Question: I have some float:left divs inside a CSS3 column layout. The divs don't always respect the column-width property. See example: <URL>
HTML:
'''
<div class='container'>
<div class='content w1 h1 c1'><span>One</span></div>
<div class='content w3 h3 c2'><span>Two</span></div>
<div class='content w3 h3 c3'><span>Three</span></div>
<div class='content w3 h3 c4'><span>Four</span></div>
<div class='content w1 h3 c5'><span>Five</span></div>
<div class='content w2 h2 c6'><span>Six</span></div>
<div class='content w2 h2 c7'><span>Seven</span></div>
<div class='content w2 h2 c8'><span>Eight</span></div>
</div>
'''
CSS:
'''
.c1 { background-color: red; }
.c2 { background-color: green; }
.c3 { background-color: blue; }
.c4 { background-color: yellow; }
.c5 { background-color: magenta; }
.c6 { background-color: cyan; }
.c7 { background-color: wheat; }
.c8 { background-color: rose; }
.w1 { width: 240px; }
.w2 { width: 120px; }
.w3 { width: 80px; }
.h1 { height: 240px; }
.h2 { height: 120px; }
.h3 { height: 80px; }
.container, .content {
padding:0; margin:0;
}
.container {
-webkit-column-width: 240px;
-moz-column-width: 240px;
column-width: 240px;
-webkit-column-gap: 0;
-moz-column-gap: 0;
column-gap: 0;
}
.content {
float: left;
display: flex;
align-content:center;
align-items: center;
-webkit-column-break-inside: avoid;
-moz-column-break-inside: avoid;
column-break-inside: avoid;
}
'''
Here is a screenshot of the results on Google Chrome (at a certain width):

The column width be the width of the red 'One' square, but 'Two', 'Three', 'Four' end up alongside, where I thought they should be below.
Does anyone have any ideas of CSS magic that will make those boxes respect the column widths?
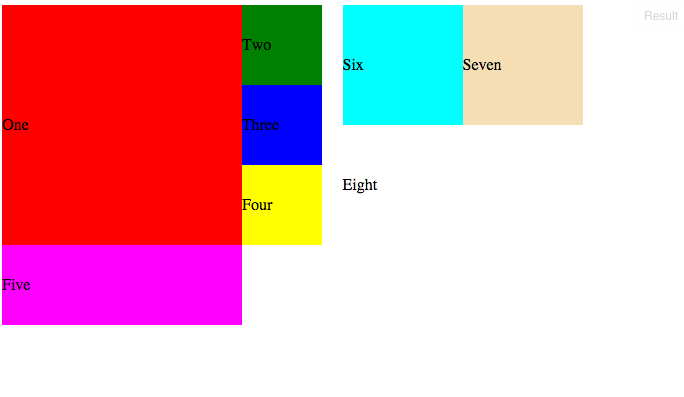
Answer: I'm guesing this is due to columns not being finalised or fully implemented yet.
Here's a fix that will get around the issue ...
Add an extra wrapper in the html:
'''
<div class='container'>
<div class='content-wrapper'>
<div class='content w1 h1 c1'><span>One</span></div>
<div class='content w3 h3 c2'><span>Two</span></div>
<div class='content w3 h3 c3'><span>Three</span></div>
<div class='content w3 h3 c4'><span>Four</span></div>
<div class='content w1 h3 c5'><span>Five</span></div>
<div class='content w2 h2 c6'><span>Six</span></div>
<div class='content w2 h2 c7'><span>Seven</span></div>
<div class='content w2 h2 c8'><span>Eight</span></div>
</div>
</div>
'''
Set the width of that wrapper to the width of your column:
'''
.content-wrapper {
width: 240px;
}
'''
Explanation - the additional wrapper enforces the width restriction you need, but it itself should still obey the column flow rules.